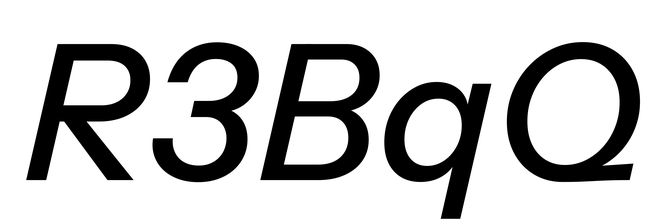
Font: InstrumentSans-Italic_Medium_Italic